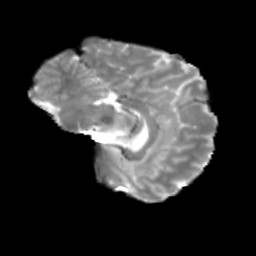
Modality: T2w
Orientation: sagittal
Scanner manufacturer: siemens
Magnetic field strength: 3 T
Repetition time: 4 s
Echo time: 0.0594 s